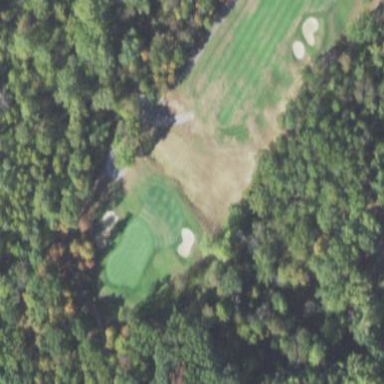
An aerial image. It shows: Rough area on grassy golf course.